Interaction volume radius: 10 \u00c5
Interaction volume height: 40 \u00c5
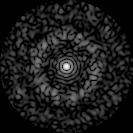
Disorder parameter: 0.8313